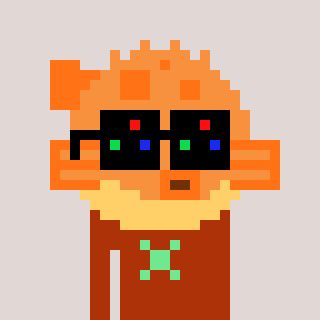
a pixel art character with square black sunglasses, a pufferfish-shaped head and a hotbrown-colored body on a warm background